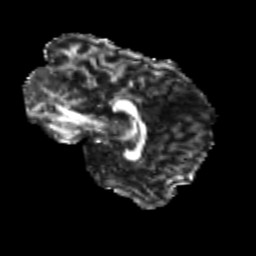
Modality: FA
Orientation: sagittal
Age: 26
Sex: female
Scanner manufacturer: siemens
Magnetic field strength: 3 T
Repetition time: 3.5 s
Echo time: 0.104 s